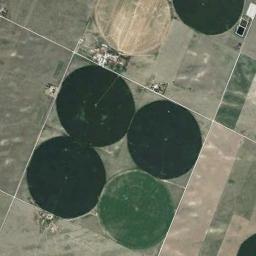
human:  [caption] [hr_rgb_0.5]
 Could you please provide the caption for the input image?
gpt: There is only a complete circle of farmland in the lower right corner .

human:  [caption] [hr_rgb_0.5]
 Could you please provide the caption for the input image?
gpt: Several dark green circular farmlands and a khaki circular farmlands are surrounded by some rectangular farmlands .

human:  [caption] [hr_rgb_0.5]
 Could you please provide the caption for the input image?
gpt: Six neatly arranged circular farmland mixed with green and khaki .

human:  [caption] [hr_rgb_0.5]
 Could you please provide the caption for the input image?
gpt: Some green circle farmland are in the bare land .

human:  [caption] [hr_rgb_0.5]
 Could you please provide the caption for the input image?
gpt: There are four green circular farmlands of the same size next to each other .